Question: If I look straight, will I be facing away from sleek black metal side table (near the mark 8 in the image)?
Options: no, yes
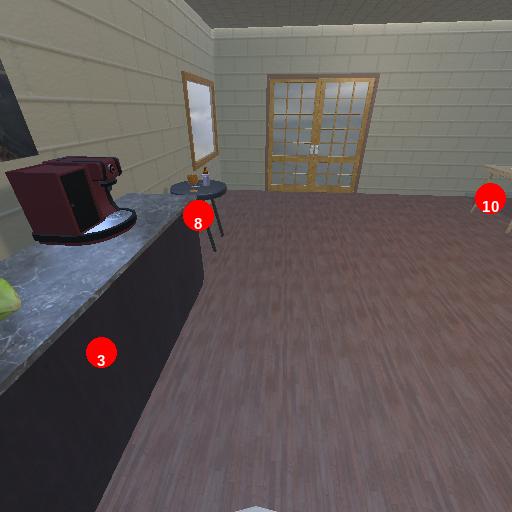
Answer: no